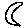
Label: moon